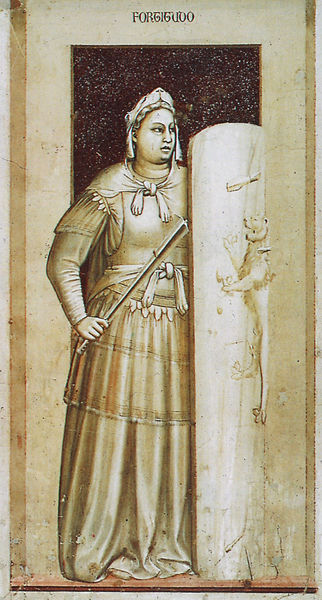
Titel: Arenakapelle / Scrovegni-Kapelle
Künstler: Giotto di Bondone
Standort: Padua, Arenakapelle (EU - I - Venetien)
Schlagwörter: mann, frau, kleid, zeichnung, tuch, haube, hochformat, rock, knoten, stehen, gewand, stock, stab, kopftuch, zopf, schild, schwert, text, rüstung, löwe, keule, griechin, kriegerin, löwenfell, fortitudo, t, schwert frau